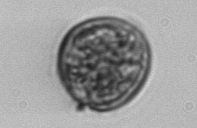
Label: Prorocentrum